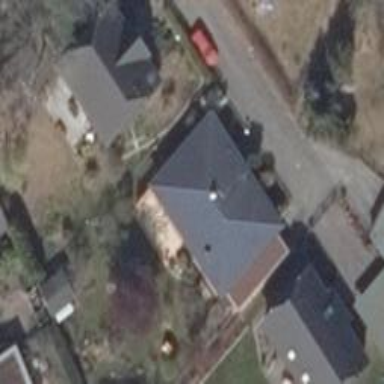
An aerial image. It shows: House with hipped roof oriented along.